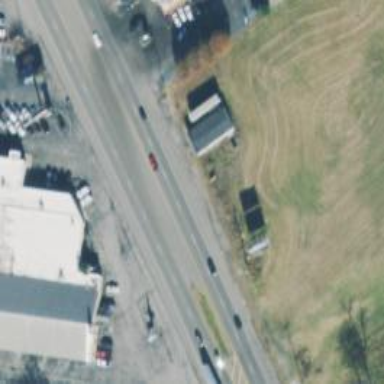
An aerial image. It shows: Primary link highway with asphalt surface.